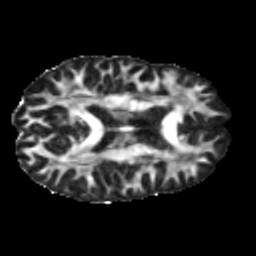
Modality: FA
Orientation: axial
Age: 46
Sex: male
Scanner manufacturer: siemens
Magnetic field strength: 3 T
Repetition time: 5 s
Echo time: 0.092 s